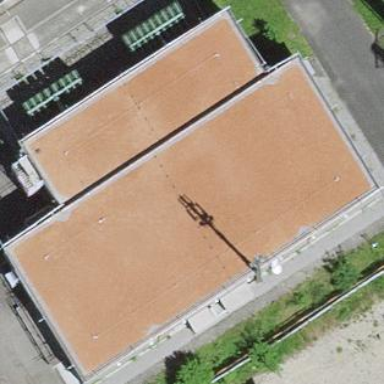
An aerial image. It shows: Building that houses power substation.